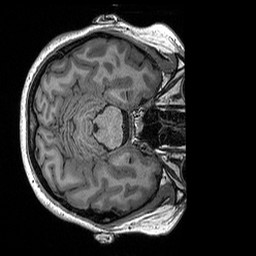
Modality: T1w
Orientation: axial
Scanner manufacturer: siemens
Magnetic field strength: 3 T
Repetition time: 2.3 s
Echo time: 0.00298 s